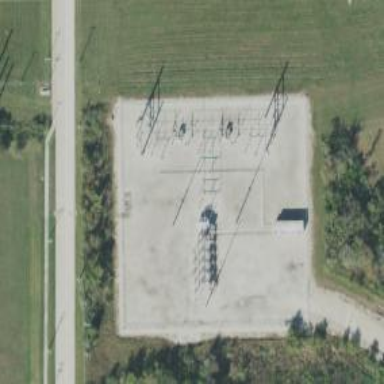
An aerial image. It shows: Switch for power supply.